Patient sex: F
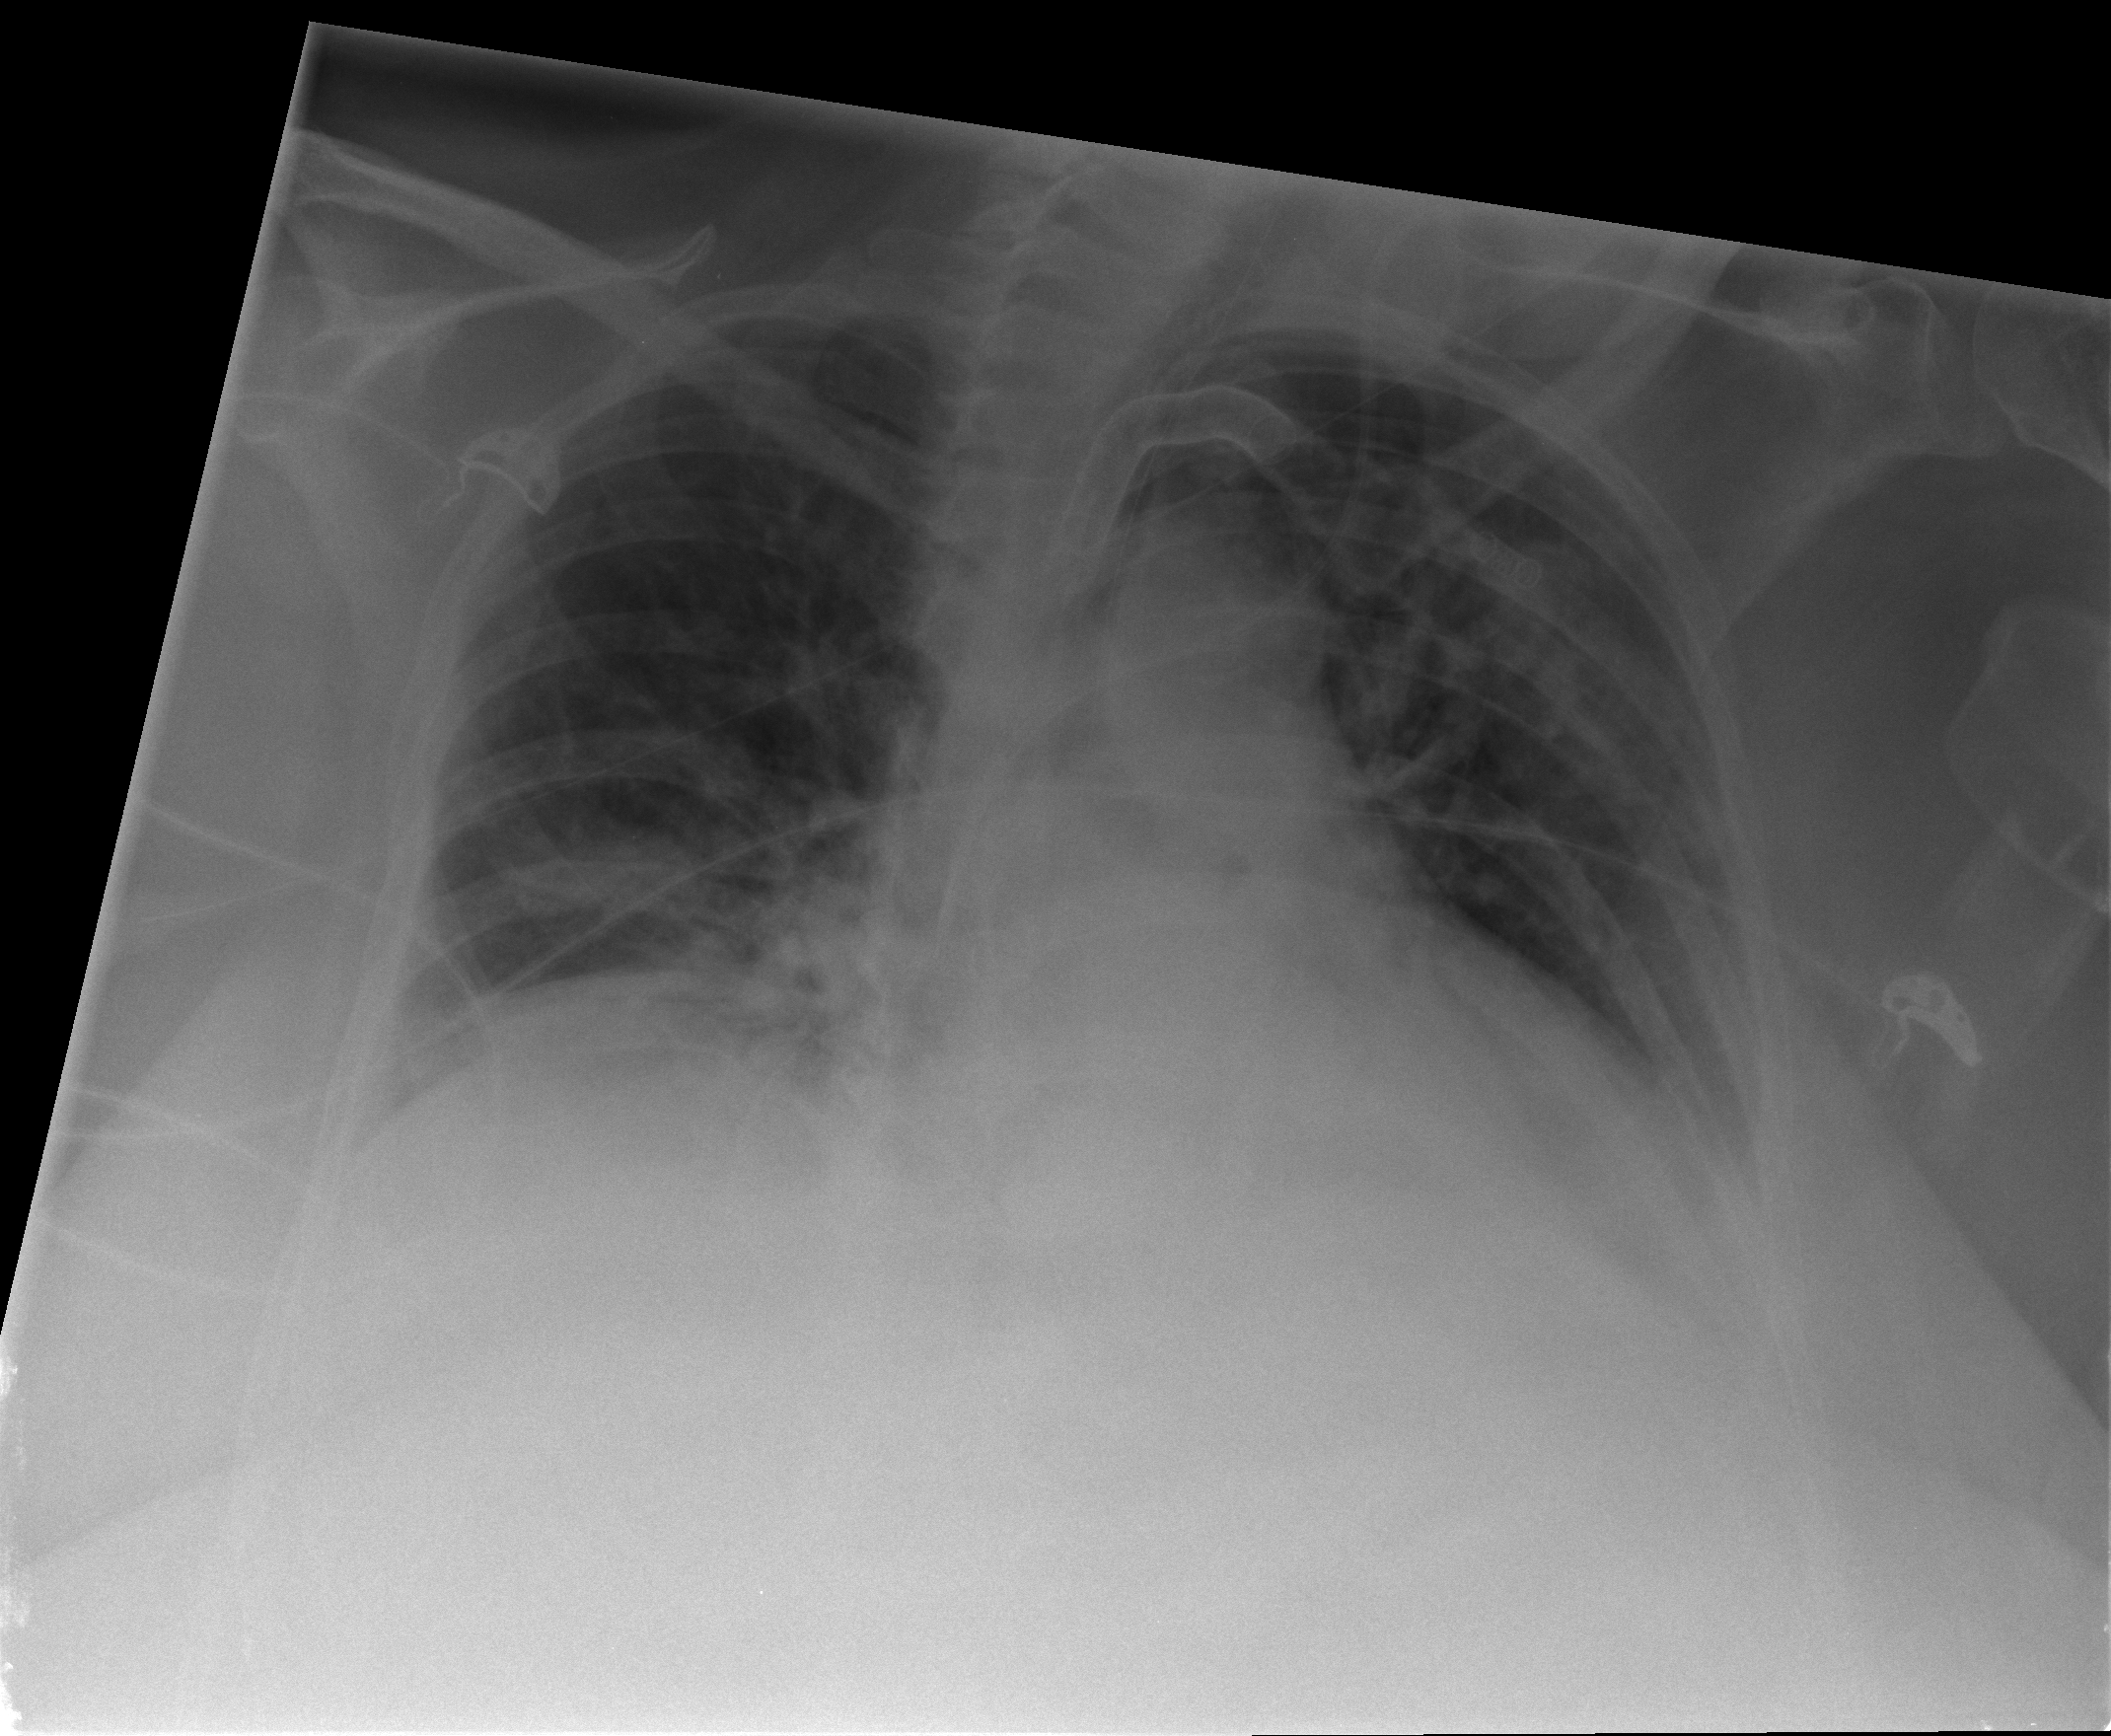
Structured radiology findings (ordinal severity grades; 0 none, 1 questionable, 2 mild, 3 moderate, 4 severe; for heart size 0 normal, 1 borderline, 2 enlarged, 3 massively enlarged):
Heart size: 1
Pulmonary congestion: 2
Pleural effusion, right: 0
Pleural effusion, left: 0
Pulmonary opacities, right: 1
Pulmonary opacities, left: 1
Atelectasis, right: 2
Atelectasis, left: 2